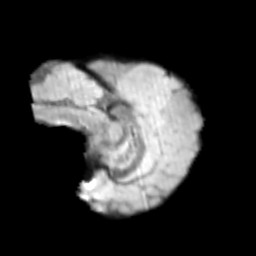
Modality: T2w
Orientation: sagittal
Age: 10
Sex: male
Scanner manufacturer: siemens
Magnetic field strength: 3 T
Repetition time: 3.8 s
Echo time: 0.07 s